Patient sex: M
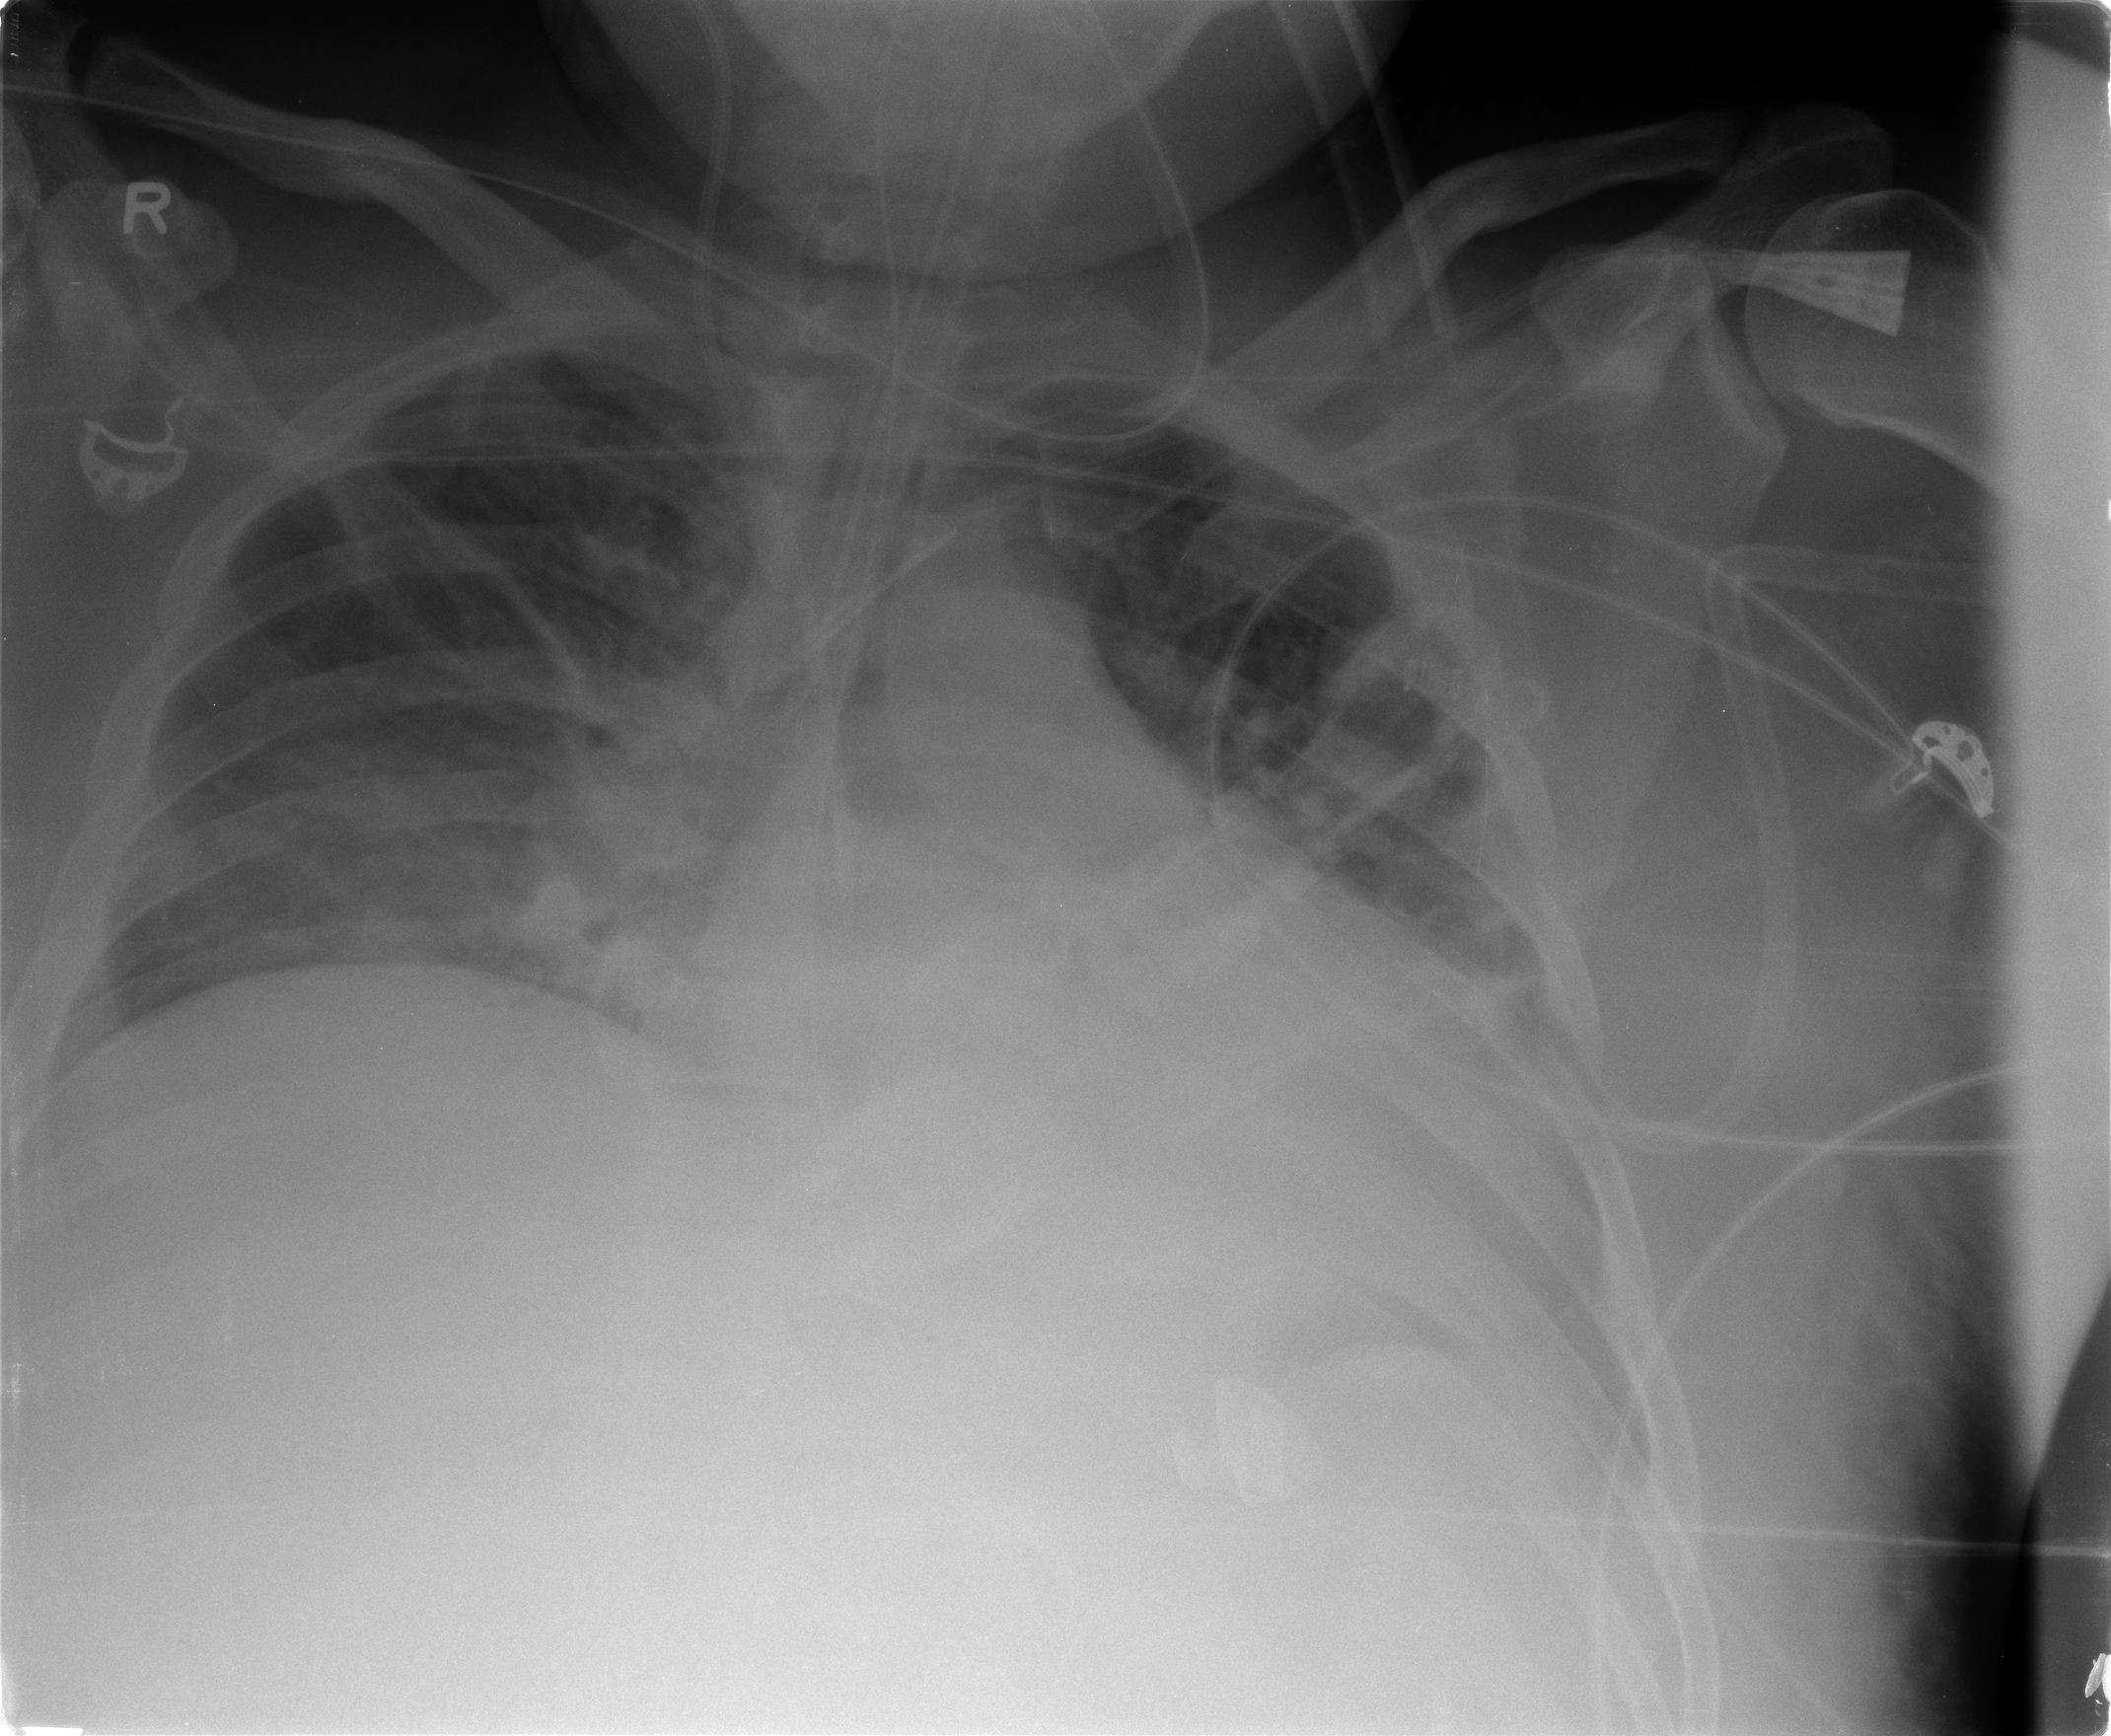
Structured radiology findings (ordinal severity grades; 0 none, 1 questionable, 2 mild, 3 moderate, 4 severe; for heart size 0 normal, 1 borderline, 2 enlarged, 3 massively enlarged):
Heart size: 2
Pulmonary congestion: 2
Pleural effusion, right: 0
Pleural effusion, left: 0
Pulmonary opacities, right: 0
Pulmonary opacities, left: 0
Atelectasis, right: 2
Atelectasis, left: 2